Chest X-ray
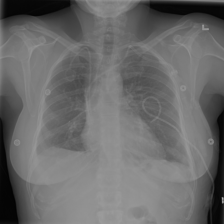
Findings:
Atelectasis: positive
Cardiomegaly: negative
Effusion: positive
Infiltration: negative
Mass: negative
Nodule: negative
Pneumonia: negative
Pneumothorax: negative
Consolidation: negative
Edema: negative
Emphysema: negative
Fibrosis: negative
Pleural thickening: negative
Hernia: negative